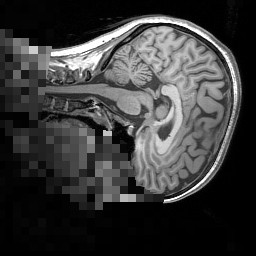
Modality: T1w
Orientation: sagittal
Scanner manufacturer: siemens
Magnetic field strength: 3 T
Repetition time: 1.5 s
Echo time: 0.00291 s